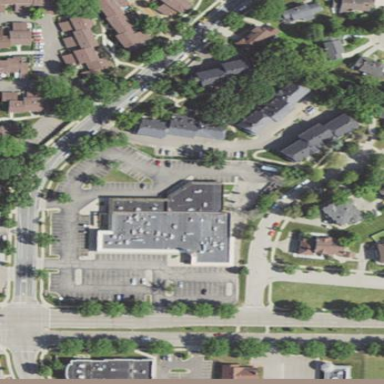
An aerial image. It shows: Commercial area.